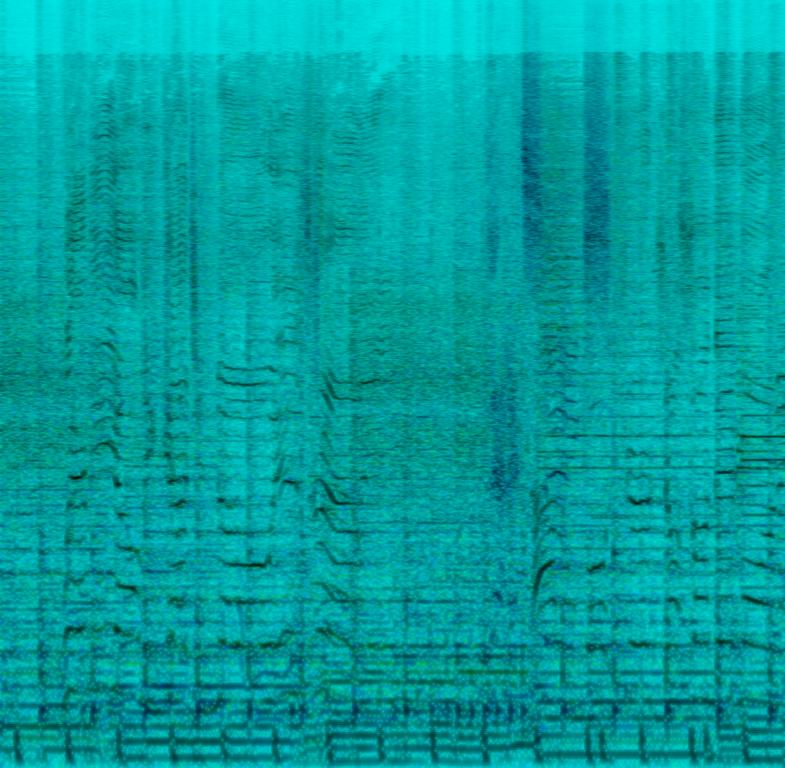
Punk rock with a country twang, featuring an acoustic guitar strumming, an overdriven electric guitar playing lead, multiple male vocalists, male background vocals and a simple chord progression. The drums play an uptempo country beat, or "train beat" more specifically. The kind of band you might hear at a pub in a semi-rural suburb.